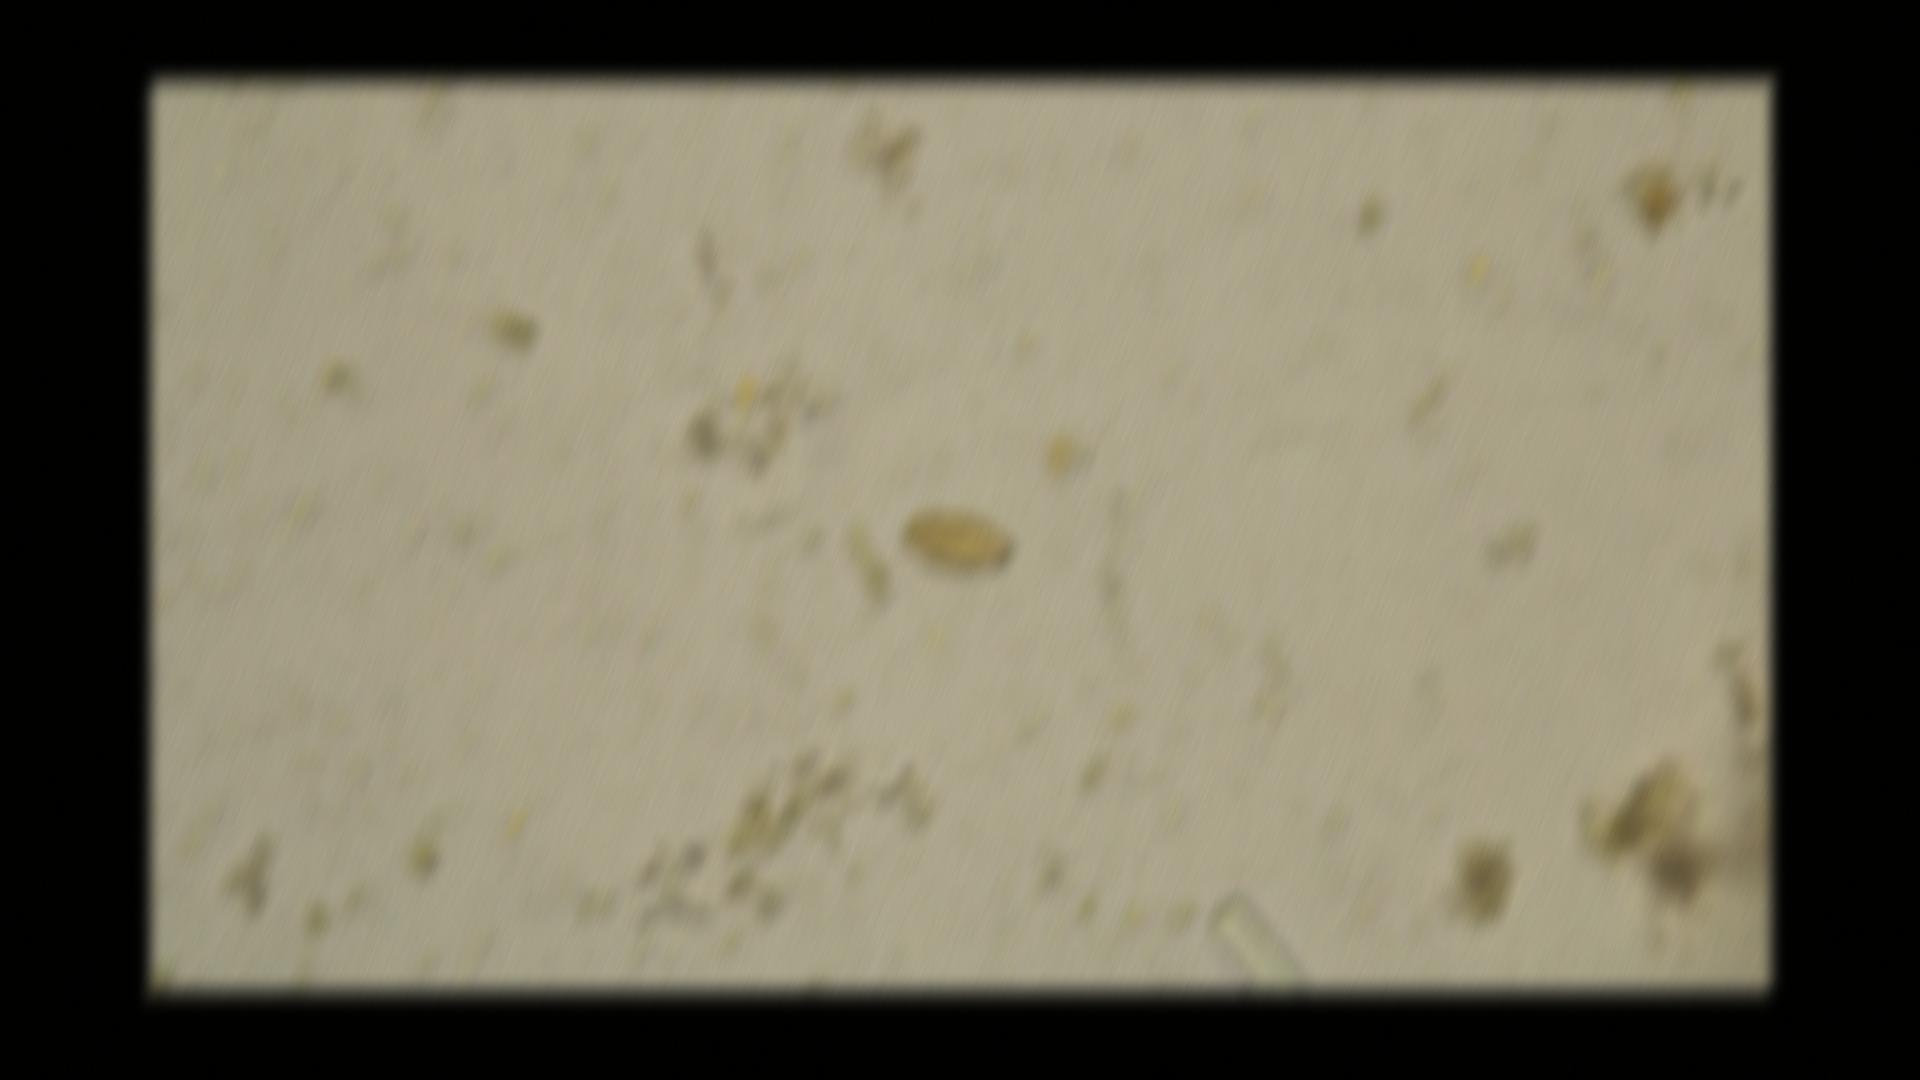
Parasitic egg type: Opisthorchis viverrine